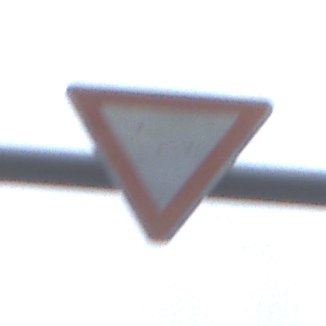
Verkehrszeichen: VorfahrtGewaehren
Umgebung: Outdoor, Urban
Tageszeit: MorningAfternoon
Wetter: Overcast
Licht: Natural
Jahreszeit: NotSpecified
Kontrast: LowContrast